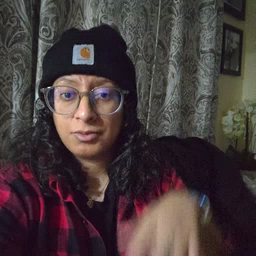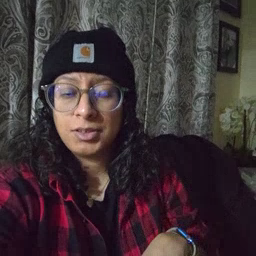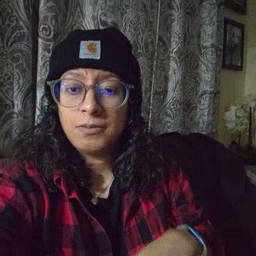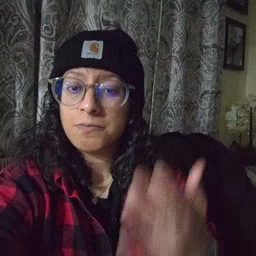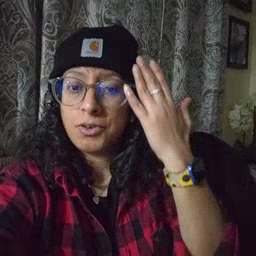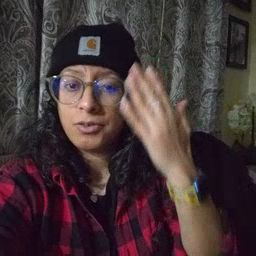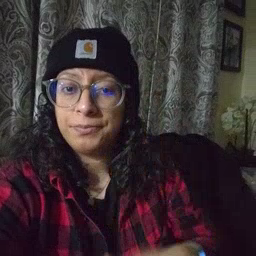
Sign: morning